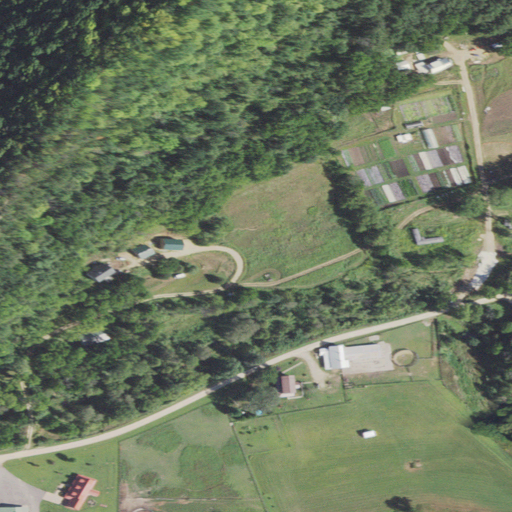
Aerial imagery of valley in Wisconsin named Smith Hollow containing pasture, deciduous forest, open development, low intensity development, medium intensity development, and mixed forest